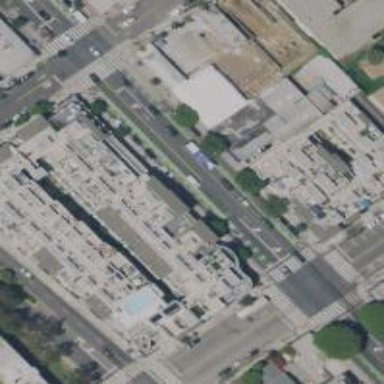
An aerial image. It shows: Tertiary road surrounded by retail buildings.